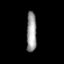
Tissue: lung
Cell type: Endothelial cells
Senescence score: 0.543
Nuclear area (px): 399
Mean DAPI intensity: 152.135